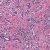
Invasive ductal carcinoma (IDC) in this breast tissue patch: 1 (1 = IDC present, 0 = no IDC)